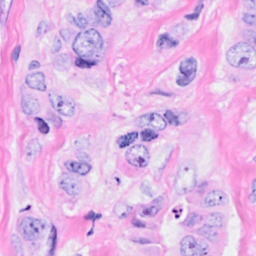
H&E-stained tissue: Breast